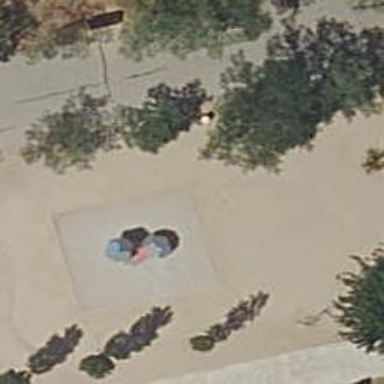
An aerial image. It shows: Playground with climbing structure on leisure land.